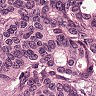
Metastatic tissue present: yes